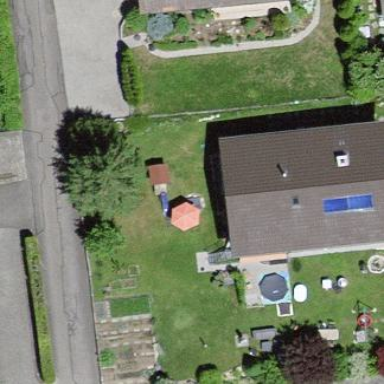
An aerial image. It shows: Residential building.